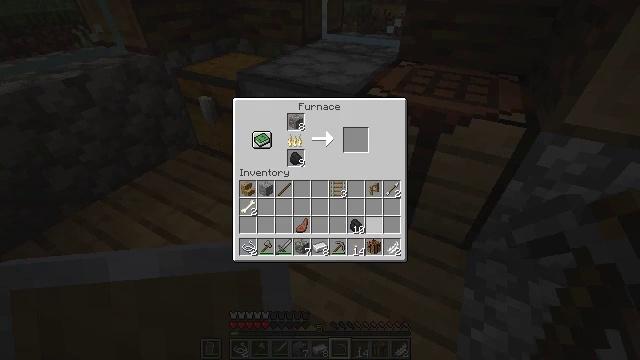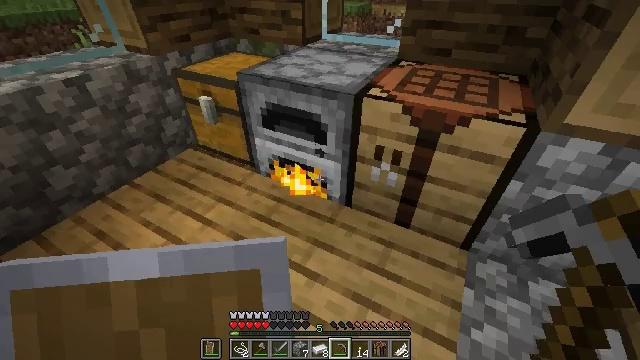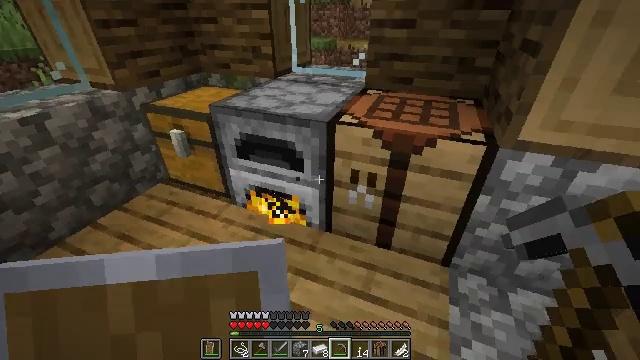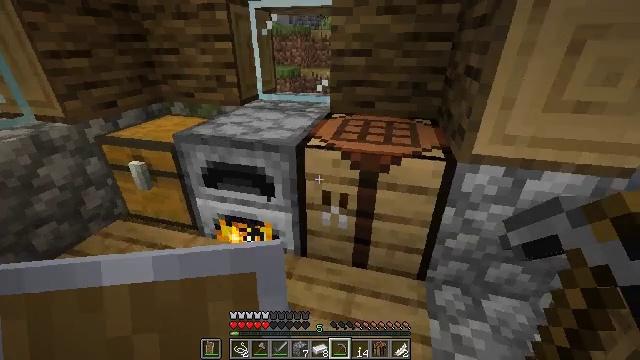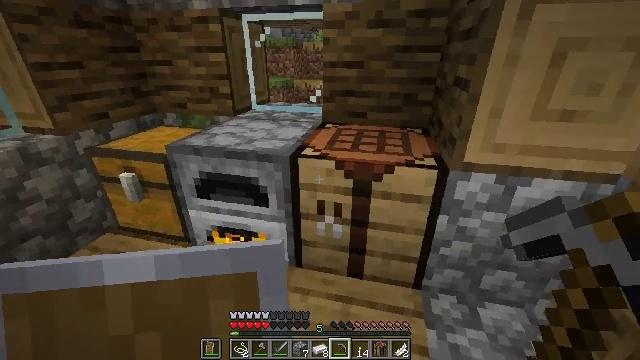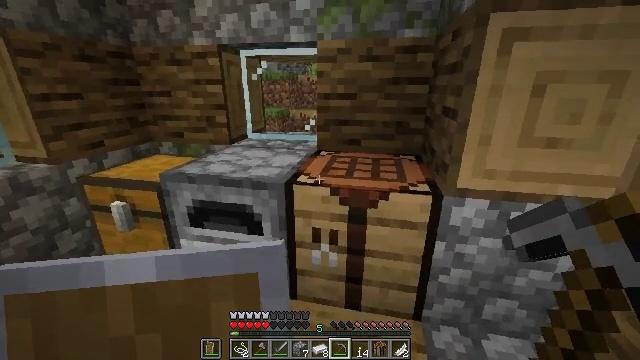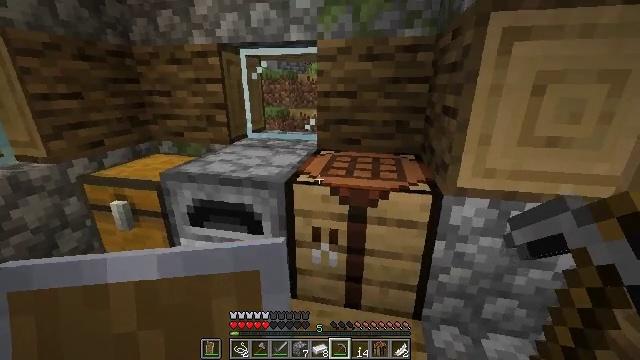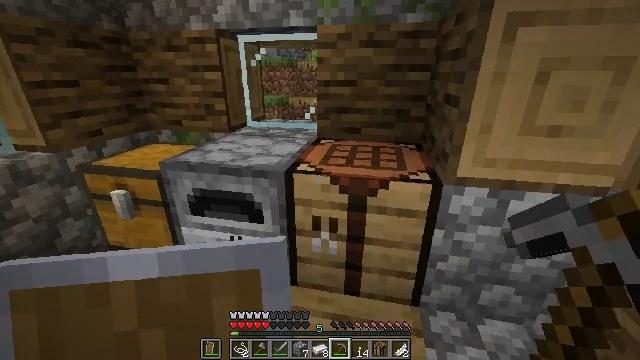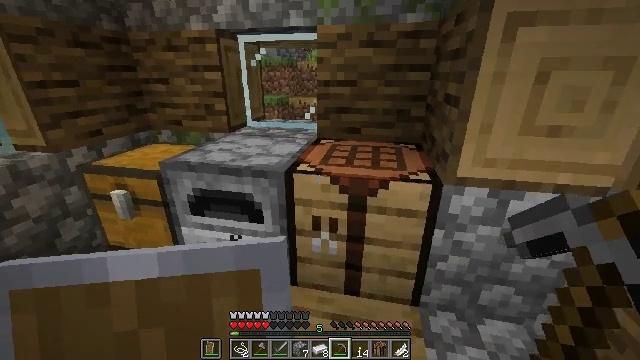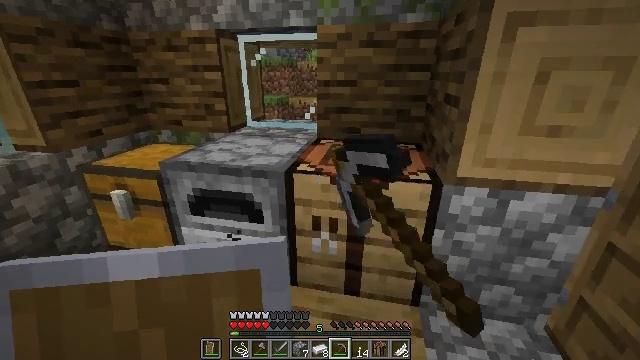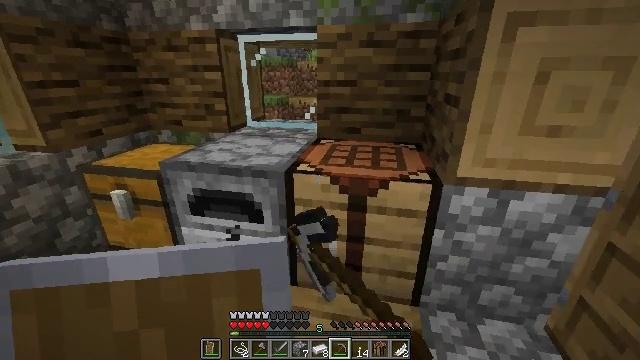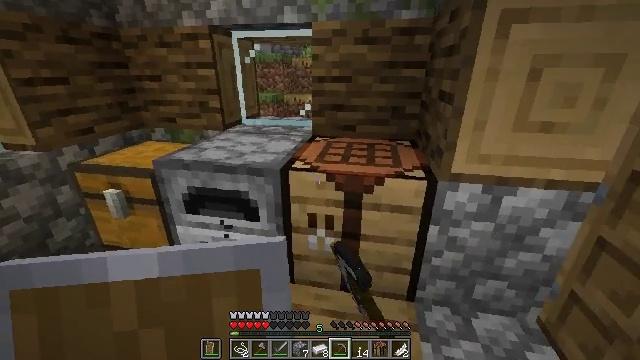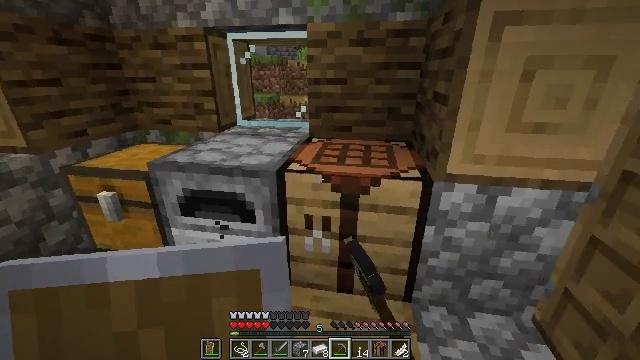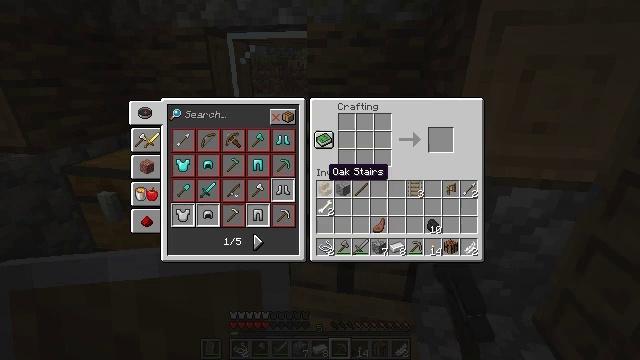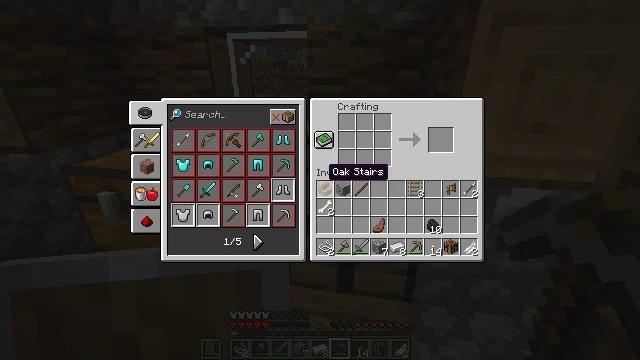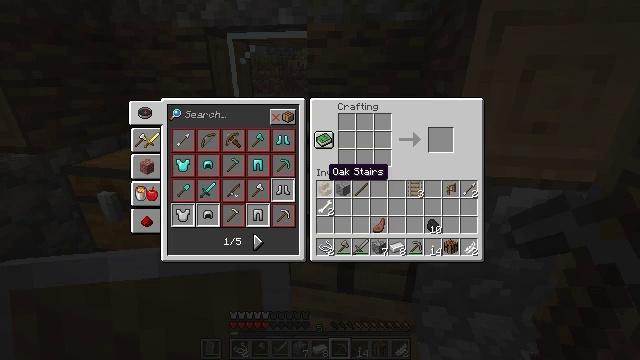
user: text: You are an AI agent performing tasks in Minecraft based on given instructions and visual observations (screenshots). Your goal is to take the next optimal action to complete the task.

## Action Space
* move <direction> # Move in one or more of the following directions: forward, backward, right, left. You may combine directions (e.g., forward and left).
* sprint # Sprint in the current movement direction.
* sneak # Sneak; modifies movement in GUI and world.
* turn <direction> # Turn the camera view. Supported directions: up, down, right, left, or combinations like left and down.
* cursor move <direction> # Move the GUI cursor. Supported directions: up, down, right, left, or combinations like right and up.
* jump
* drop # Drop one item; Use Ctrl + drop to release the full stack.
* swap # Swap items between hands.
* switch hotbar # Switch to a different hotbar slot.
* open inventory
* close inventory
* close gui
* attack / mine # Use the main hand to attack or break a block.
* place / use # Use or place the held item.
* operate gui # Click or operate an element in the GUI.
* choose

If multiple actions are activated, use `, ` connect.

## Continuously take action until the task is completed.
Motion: motion action
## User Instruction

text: Use the crafting table to create iron leggings.
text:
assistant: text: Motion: no_op
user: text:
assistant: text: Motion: open inventory
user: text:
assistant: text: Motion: turn right and up, open inventory
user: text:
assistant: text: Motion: turn right and up, open inventory
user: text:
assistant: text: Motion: turn right and up
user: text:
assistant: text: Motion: turn right and up
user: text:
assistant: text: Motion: no_op
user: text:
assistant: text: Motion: turn down
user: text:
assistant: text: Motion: use / place
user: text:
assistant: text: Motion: use / place
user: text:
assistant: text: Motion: use / place
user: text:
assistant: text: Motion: turn right, use / place
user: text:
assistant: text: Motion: no_op
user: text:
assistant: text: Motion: no_op
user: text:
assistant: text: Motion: no_op
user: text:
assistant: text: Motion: no_op
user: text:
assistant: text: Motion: no_op
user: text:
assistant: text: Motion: no_op
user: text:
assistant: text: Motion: no_op
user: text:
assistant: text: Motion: no_op
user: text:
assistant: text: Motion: no_op
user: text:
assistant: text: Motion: no_op
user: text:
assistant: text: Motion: no_op
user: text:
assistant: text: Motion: turn left
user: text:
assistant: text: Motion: turn left
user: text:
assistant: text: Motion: turn left
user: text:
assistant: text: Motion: turn left and down
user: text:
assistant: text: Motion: turn down
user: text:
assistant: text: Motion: turn right and up
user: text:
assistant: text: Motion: turn right and up